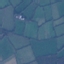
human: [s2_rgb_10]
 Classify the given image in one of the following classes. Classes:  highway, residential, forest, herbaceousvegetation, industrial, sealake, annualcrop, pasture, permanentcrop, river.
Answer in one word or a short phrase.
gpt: Pasture